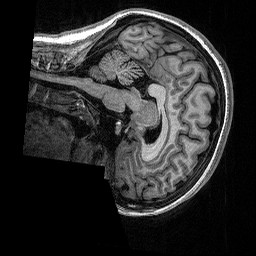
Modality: T1w
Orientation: sagittal
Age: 21
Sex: female
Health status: healthy
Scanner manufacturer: siemens
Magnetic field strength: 1.5 T
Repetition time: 2.73 s
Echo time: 0.00357 s